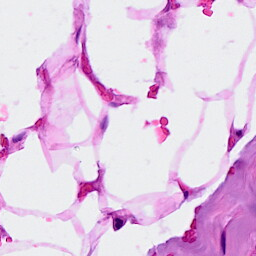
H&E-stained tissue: Breast